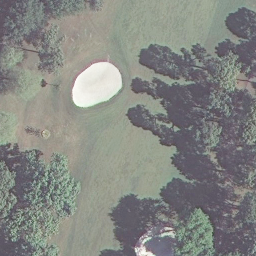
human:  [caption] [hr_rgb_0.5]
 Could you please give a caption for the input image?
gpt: A part of a golf course with turfs and some bunkers and trees .

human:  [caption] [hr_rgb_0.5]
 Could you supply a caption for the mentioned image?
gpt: A part of a golf course with with turfs and some bunkers and trees .

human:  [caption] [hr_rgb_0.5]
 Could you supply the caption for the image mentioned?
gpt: This is a part of a golf course with turfs and some bunkers and trees .

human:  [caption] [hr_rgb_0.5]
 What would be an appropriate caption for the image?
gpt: There are turfs and some bunkers and trees in the golf course .

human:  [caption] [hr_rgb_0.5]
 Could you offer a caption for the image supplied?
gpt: Green turfs and some bunkers and trees in the golf course .